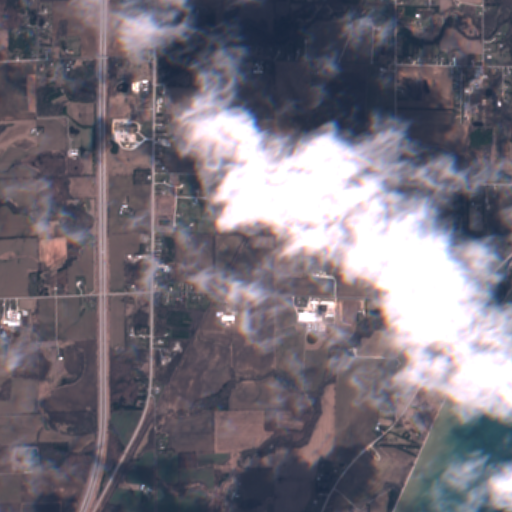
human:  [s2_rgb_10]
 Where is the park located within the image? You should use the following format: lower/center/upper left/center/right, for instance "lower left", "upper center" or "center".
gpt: The park is located in the upper right of the image.
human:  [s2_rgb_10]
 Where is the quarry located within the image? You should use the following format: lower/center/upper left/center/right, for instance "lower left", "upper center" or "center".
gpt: The quarry is located in the upper left of the image.
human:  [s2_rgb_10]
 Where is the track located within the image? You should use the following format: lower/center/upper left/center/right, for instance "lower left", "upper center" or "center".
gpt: There is no track in the image.